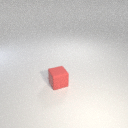
small red rubber cube